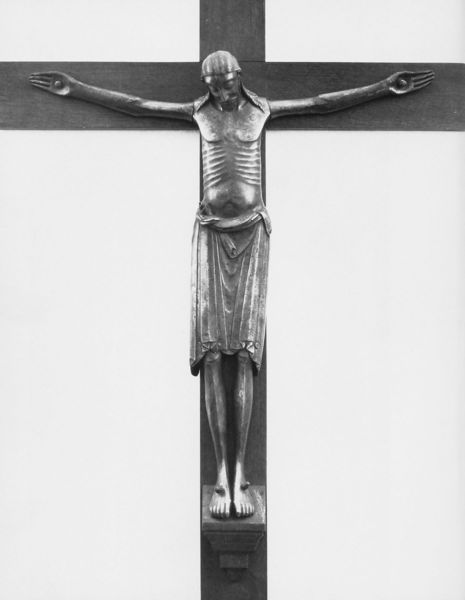
Titel: Kruzifixus aus Helmstedt
Standort: Essen, Werden, St. Ludgerus (EU - D - NRW)
Schlagwörter: hand, kopf, lendenschurz, schurz, umhang, brust, finger, haar, holz, schwarz, tuch, rock, arme, knoten, sockel, hände, schlank, auge, gold, haare, beine, schmal, metall, balken, nabel, bronze, nagel, nägel, vier, stütze, lende, lendentuch, kreuz, rippen, korpus, christus, jesus, kreuzigung, christlich, heiland, ottonisch, verhungert, inri, kreu, kruzifixus, viernageltypus, typus, koptisch, ms, 4 nagel tyupus